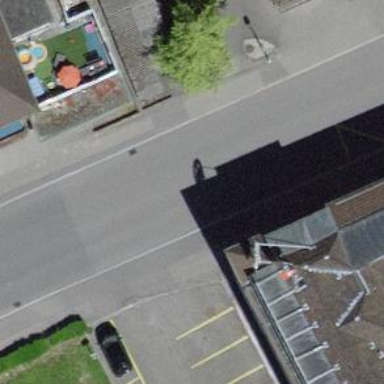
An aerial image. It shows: Bus stop with platform for public transport.